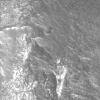
Atmospheric dust classification: not_dusty